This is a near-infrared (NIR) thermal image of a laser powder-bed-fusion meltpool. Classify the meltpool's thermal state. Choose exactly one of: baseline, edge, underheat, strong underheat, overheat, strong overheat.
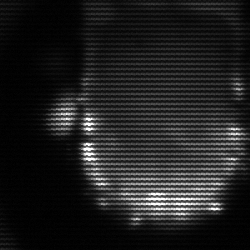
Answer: baseline